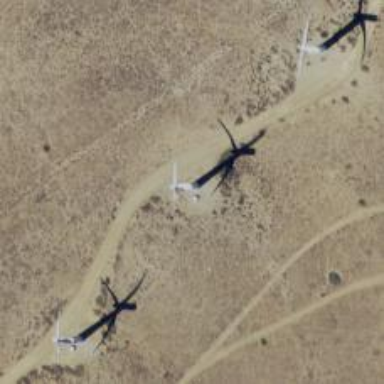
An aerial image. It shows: Wind power generator with wind turbines.